Brain MRI, t1w sequence, axial 2D slice.
Patient: age 35, sex F, weight 90 kg, height 1.9 m
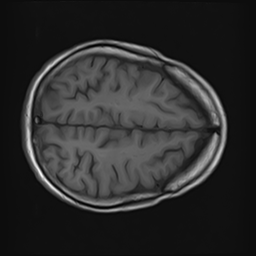